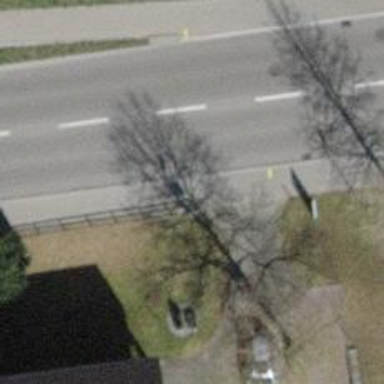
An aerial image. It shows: Bus stop with platform for public transport.